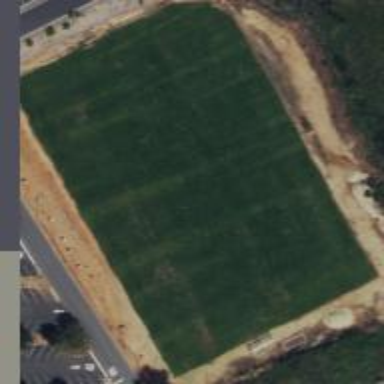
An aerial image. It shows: Pitch for leisure activities.